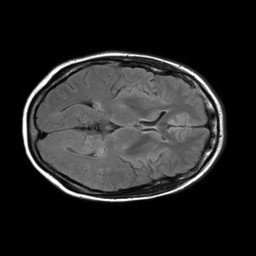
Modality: FLAIR
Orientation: axial
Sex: female
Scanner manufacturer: philips
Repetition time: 11 s
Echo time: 0.125 s